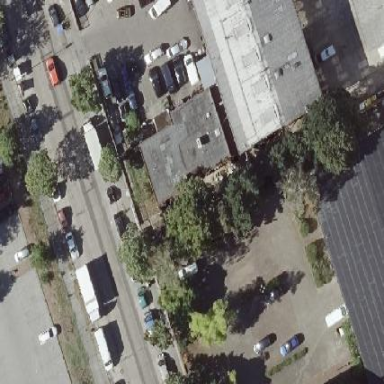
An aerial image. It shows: Commercial building with flat roof.